Question: I have a font family popup button which lets the user select a font. I also have corresponding font face popup button and a font size combo button in my UI. When a user changes the font family, I want to update the font face popup button's menu with the supported faces/traits for that font family. Could someone please let me know how this is done.
TextEdit seems to do it and I could not figure out how. I have attached a screenshot of the textedit toolbar font popups. I want to mimic these controls in my app.

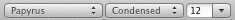
Answer: Use '-[[NSFontManager sharedFontManager] availableMembersOfFontFamily:]' to get an array of font descriptions (not instances of 'NSFont') in the specified font family. If you have a font already and want its font family, use '-[NSFont fontFamily]'.
For the specific format of the returned array, see <URL> for 'NSFontManager'.